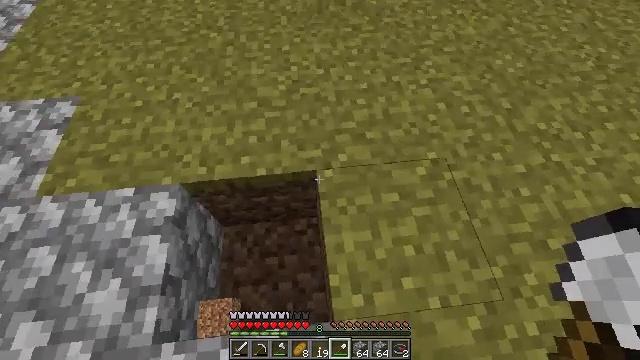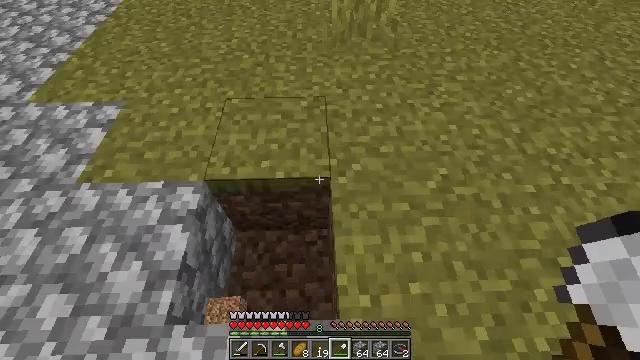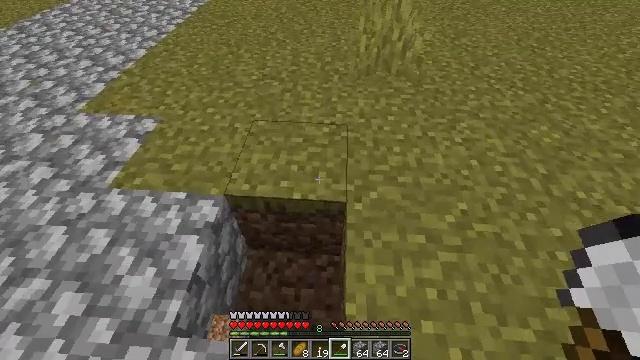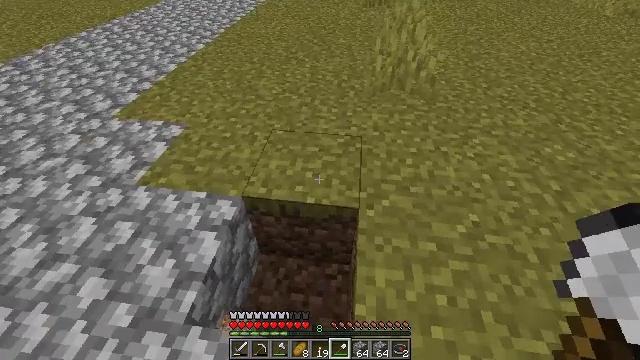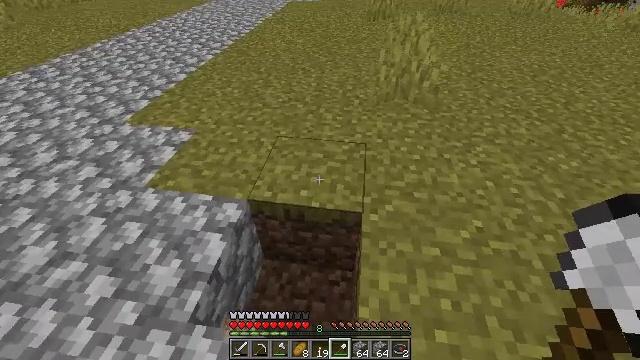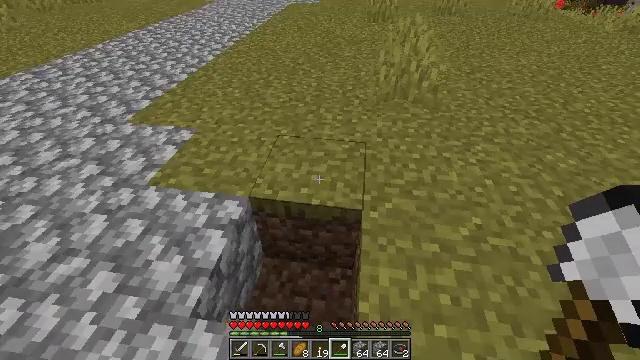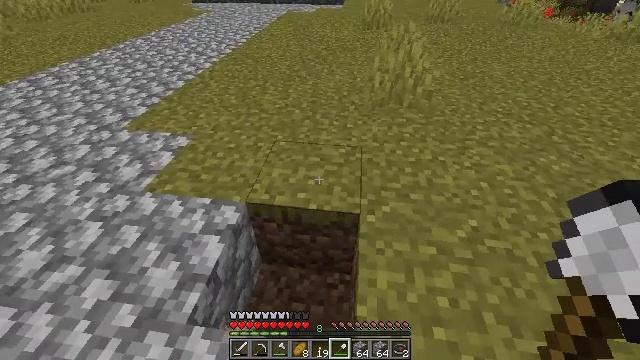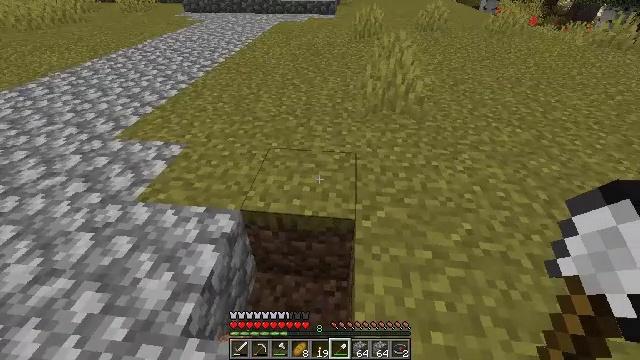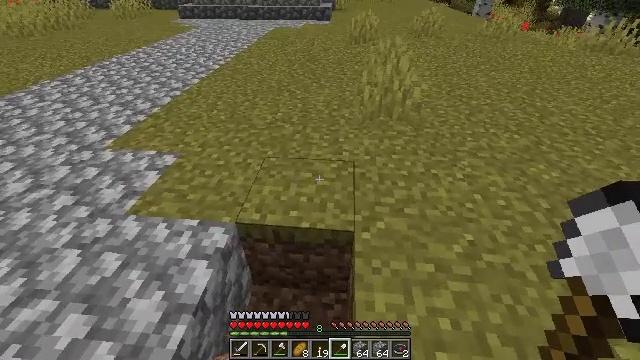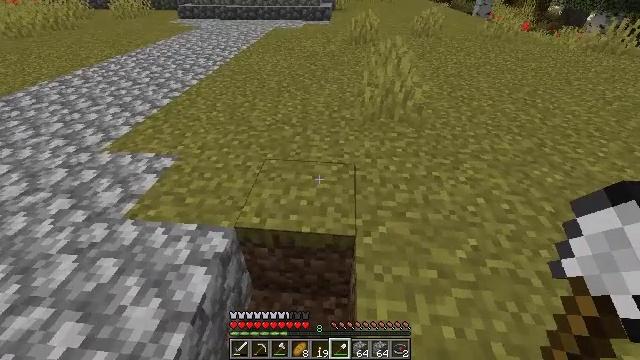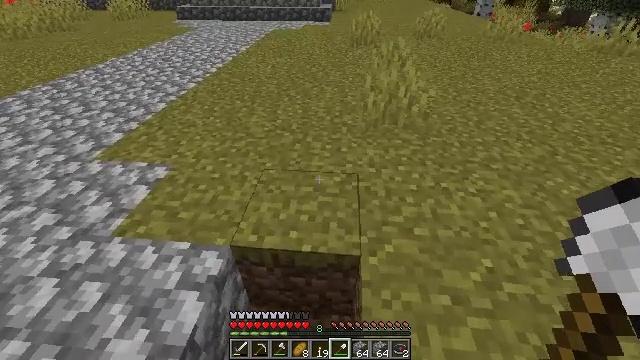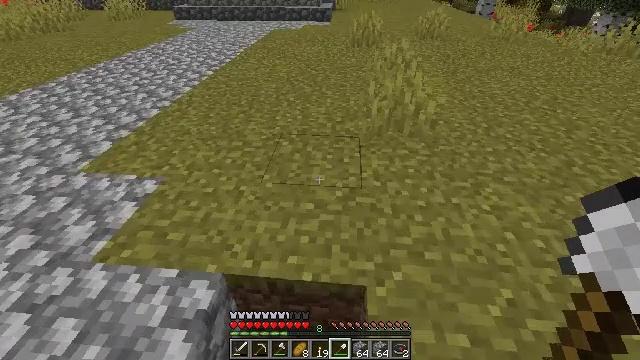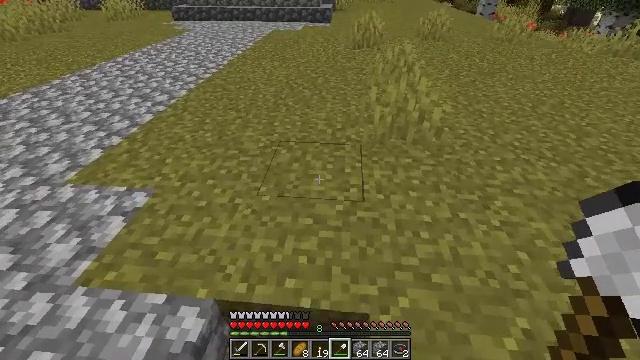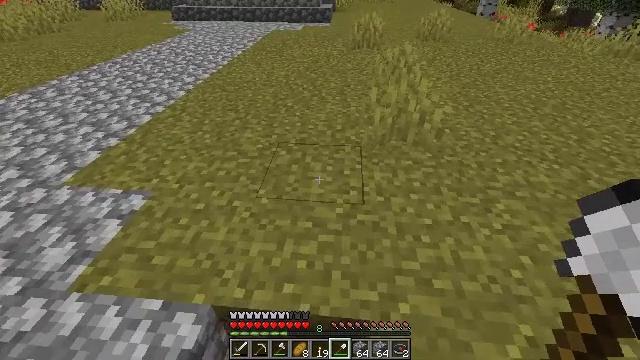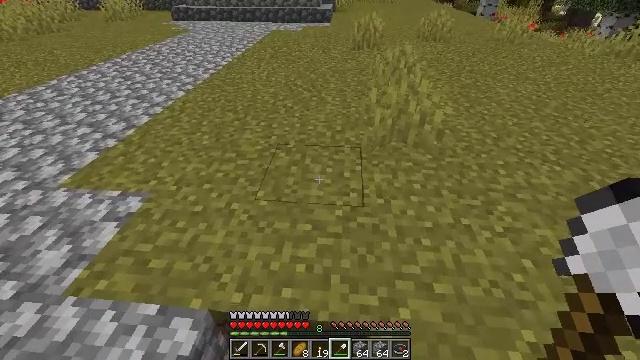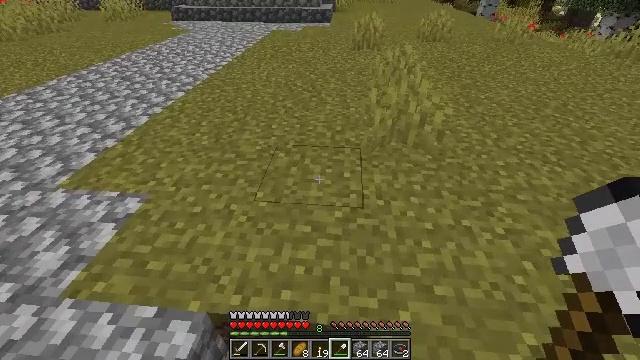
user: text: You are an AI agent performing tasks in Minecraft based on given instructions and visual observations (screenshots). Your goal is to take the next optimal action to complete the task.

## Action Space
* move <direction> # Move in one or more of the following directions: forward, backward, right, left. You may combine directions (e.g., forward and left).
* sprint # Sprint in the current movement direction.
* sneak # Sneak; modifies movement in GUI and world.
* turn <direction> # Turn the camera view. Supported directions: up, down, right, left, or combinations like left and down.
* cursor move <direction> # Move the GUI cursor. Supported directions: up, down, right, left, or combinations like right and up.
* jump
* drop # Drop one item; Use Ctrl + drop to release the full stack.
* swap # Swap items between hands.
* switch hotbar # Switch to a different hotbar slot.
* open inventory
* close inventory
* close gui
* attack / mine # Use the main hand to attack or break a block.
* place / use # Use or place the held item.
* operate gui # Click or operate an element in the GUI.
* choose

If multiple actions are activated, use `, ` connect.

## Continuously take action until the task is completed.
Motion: motion action
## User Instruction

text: Mine grass block from the ground.
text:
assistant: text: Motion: move back, turn left and up
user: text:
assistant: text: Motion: turn left and up
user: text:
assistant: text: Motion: turn left and up
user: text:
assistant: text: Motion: turn left and up
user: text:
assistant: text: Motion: no_op
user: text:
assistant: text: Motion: turn up
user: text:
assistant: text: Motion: turn right and up
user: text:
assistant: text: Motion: move forward
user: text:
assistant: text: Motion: move forward
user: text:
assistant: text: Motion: move forward
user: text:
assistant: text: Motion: move forward
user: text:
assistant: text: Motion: no_op
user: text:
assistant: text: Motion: no_op
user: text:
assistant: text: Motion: no_op
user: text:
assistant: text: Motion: no_op
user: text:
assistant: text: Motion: no_op
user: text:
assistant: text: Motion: no_op
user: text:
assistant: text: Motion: no_op
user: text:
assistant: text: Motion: no_op
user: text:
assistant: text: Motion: no_op
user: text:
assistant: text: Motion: turn down
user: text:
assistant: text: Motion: no_op
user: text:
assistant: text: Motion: no_op
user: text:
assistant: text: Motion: no_op
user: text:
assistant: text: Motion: no_op
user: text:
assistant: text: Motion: move left
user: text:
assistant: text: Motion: move left
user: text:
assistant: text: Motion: move left
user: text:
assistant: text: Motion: no_op
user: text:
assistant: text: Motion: no_op